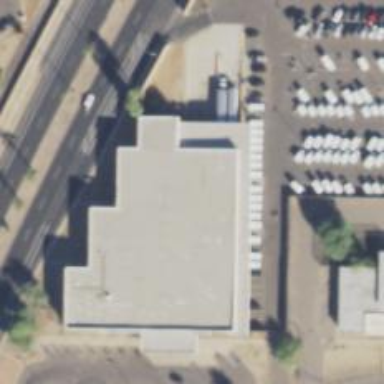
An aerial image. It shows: Post office.